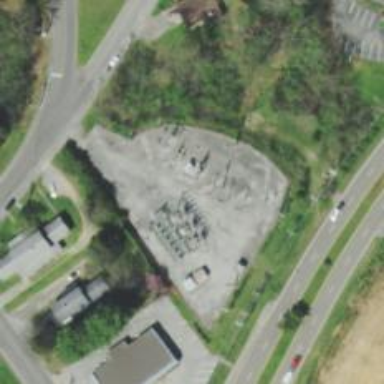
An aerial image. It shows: Power substation.